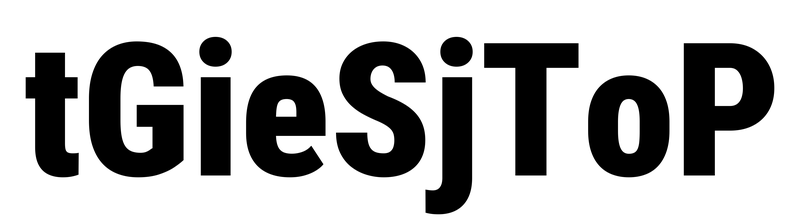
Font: Roboto_Condensed_Black